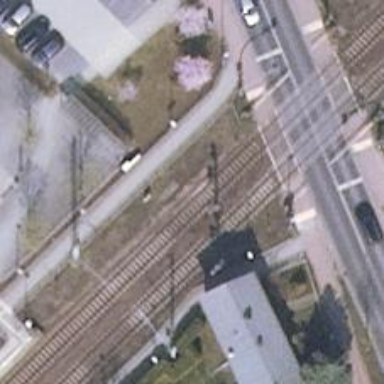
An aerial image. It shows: Railway signal.